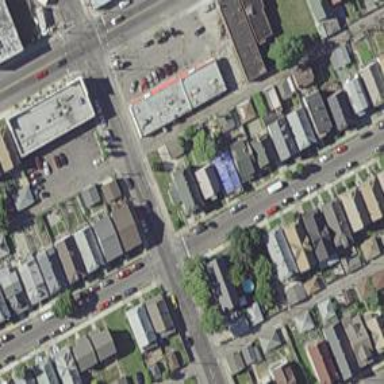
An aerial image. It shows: Alley classified as service road.